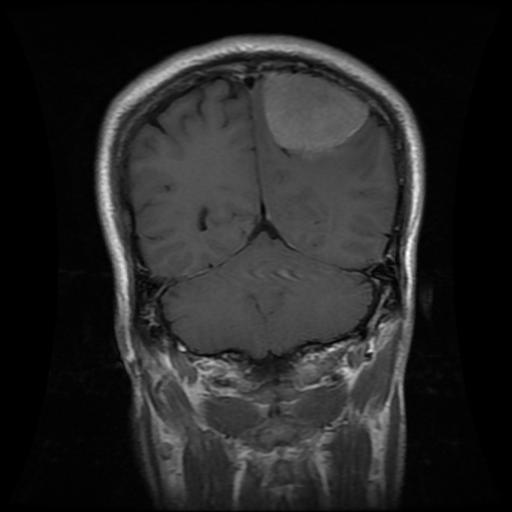
Label: meningioma